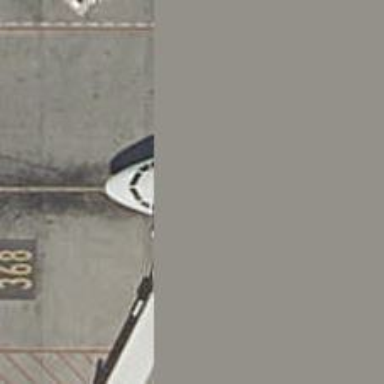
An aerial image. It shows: Airport parking position.